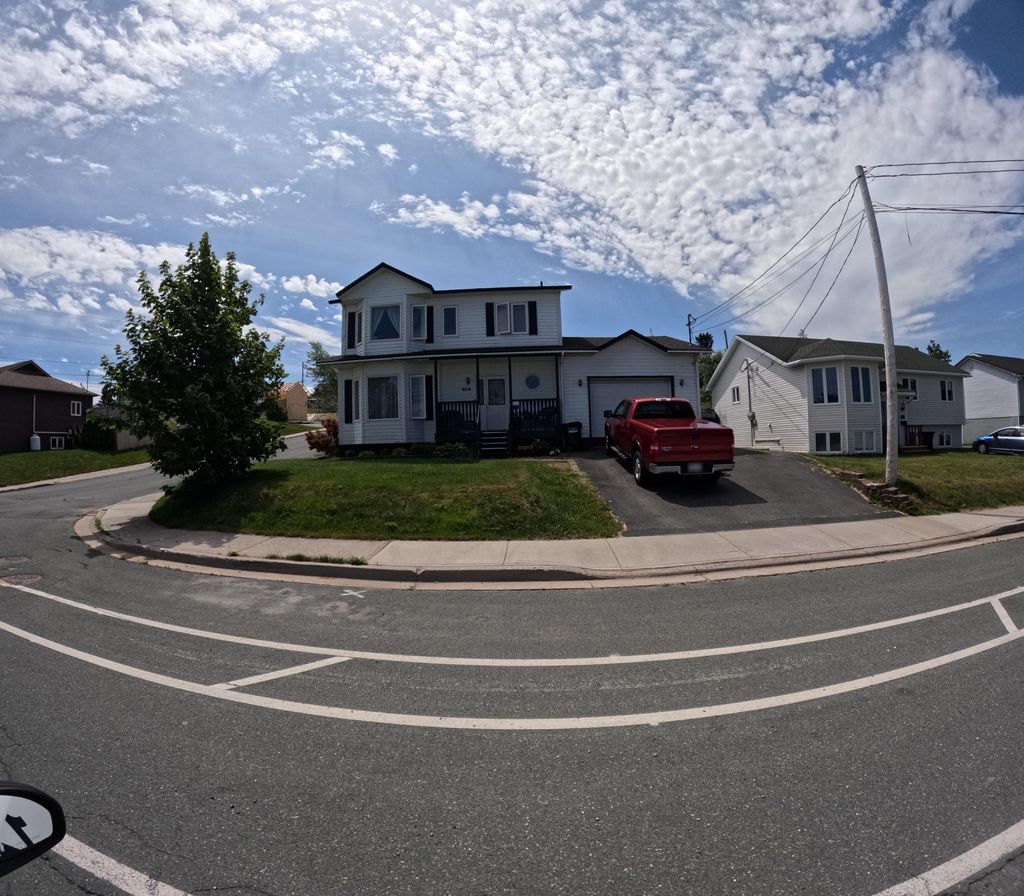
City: st_johns